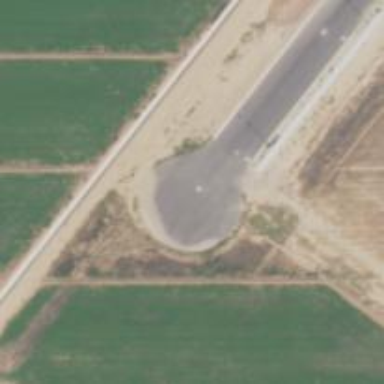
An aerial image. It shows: Turning circle on the road.